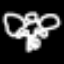
Label: angel